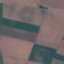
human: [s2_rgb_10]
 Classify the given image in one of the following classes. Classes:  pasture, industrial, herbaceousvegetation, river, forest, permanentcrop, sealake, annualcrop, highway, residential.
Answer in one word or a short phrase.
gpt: AnnualCrop